Question: I have a custom component that is basically a text box with an attached button. The button is supposed to perform an action on the text box; for example clicking the button could fill the text box with some random string.
The text fields are bound to properties in the ViewModel. It basically looks like this:

What would be the best way to set up a commanding that is general to the component?
What I did so far is that I have a single general 'RelayCommand' in my ViewModel that expects a parameter. Each button has its command set to that single command and I use the 'CommandParameter' property to add some information about which text field component I am actually talking about. The ViewModel then uses that information to find out the correct property and change its value (updating the text boxes via binding).
While this works fine, I dislike that I have to manually insert the information about the related text box or . Ideally, I would like to have the command executed within a context-scope that already knows which text box or bound property it is talking about. Is there some way to do this?
Another problem I have run into is that I want to bind the button action to a key command. So when I'm focussing a text box and press a key shortcut, I want it to behave as if I have clicked the button, i.e. execute the command and pass the correct context information. My alternative would be to put this into the code-behind and basically extract the command parameter from the current focus, but I'd prefer a cleaner solution.
Is there any good way to make this work with MVVM?
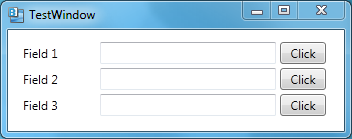
Answer: As I already had a custom control for the text box and the button combination, creating a UserControl wasn't really a necessary option for me. My control exposes bindable properties for the button's command and command parameter, and for now, I'm sticking with what I have explained in the question; using the command parameter to update the corresponding property in the view model that is then updated via data binding.
Depending on how repetitive it will become later, I might encapsulate that in either multiple custom controls or build a similar helper as Scroog1 showed.
As for the key command, which was actually my primary concern, I realized that this is ultimately something the view alone should handle. So my view model is completely oblivious of the key command.
I know have a standard command binding to the window's code-behind that looks up the currently focused element, checks if it is of the type of my custom control and then simply executes the underlying command. So the code-behind is essentially just delegating the command execution to the focused control.
While this is not a perfect solution, as I'd rather have some actual "context sensitivity" for commands, this is working fine for now and still separates the view from the logic correctly.